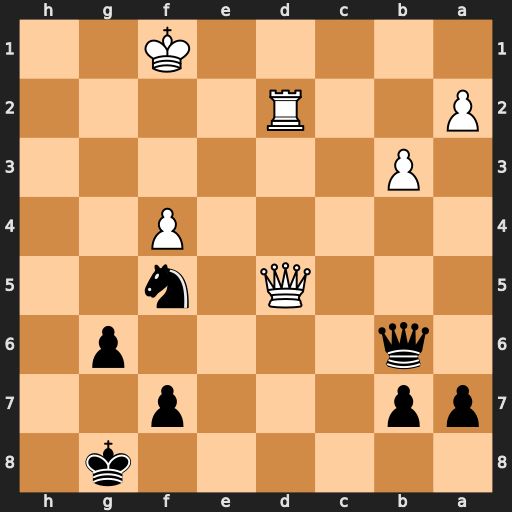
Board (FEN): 6k1/pp3p2/1q4p1/3Q1n2/5P2/1P6/P2R4/5K2
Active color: b
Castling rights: -
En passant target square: -
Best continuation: Ne3+ Ke2 Nxd5